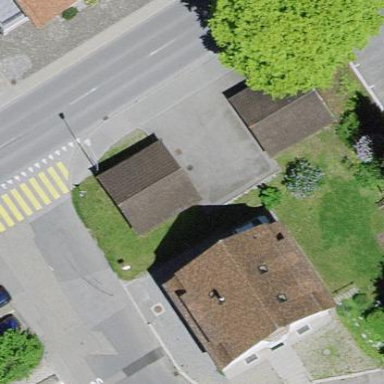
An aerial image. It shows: Group of garages.